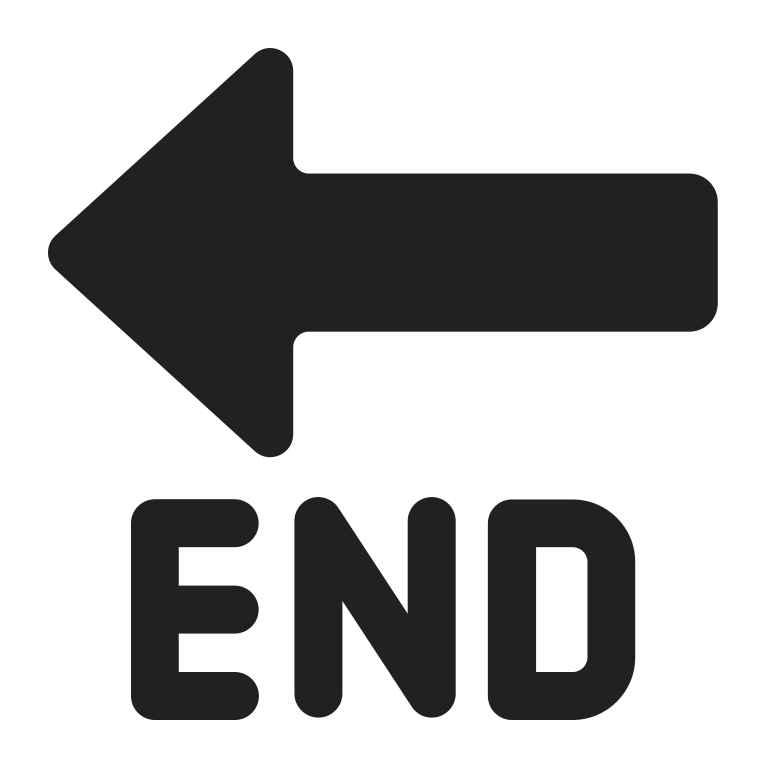
end arrow high contrast